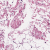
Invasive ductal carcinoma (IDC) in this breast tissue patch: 0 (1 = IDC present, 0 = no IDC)